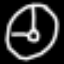
Label: clock